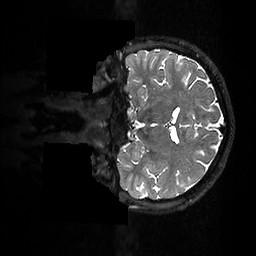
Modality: T2w
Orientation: coronal
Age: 27
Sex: female
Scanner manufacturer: ge
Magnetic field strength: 3 T
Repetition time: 3.202 s
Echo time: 0.0665 s